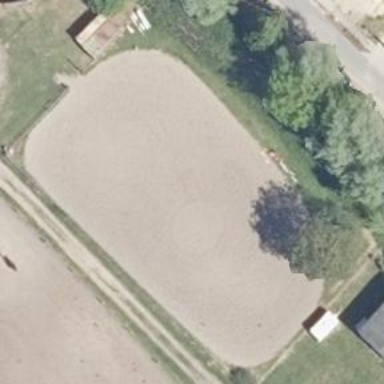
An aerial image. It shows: Equestrian pitch used for leisure and sports activities.